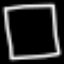
Label: square